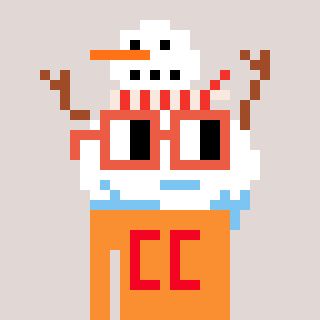
a pixel art character with square orange glasses, a snowman-shaped head and a orange-colored body on a warm background